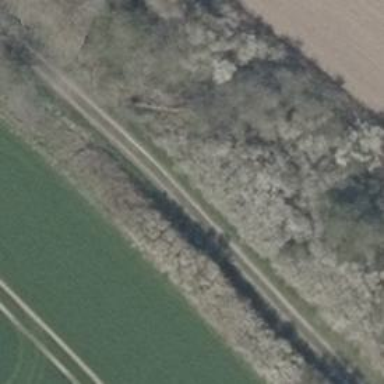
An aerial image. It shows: Abandoned railway track.